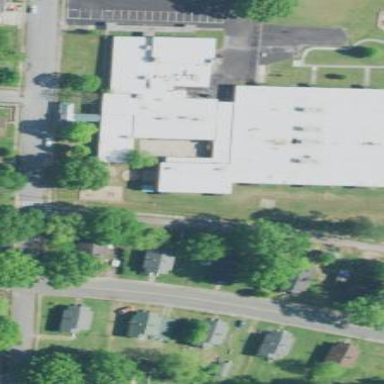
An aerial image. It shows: School building.